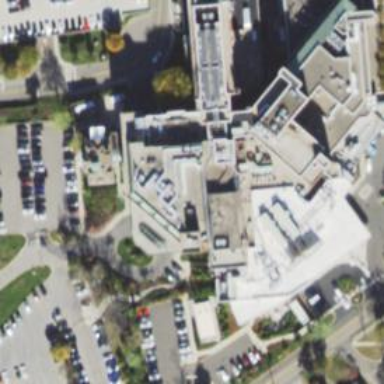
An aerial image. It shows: Hospital building.